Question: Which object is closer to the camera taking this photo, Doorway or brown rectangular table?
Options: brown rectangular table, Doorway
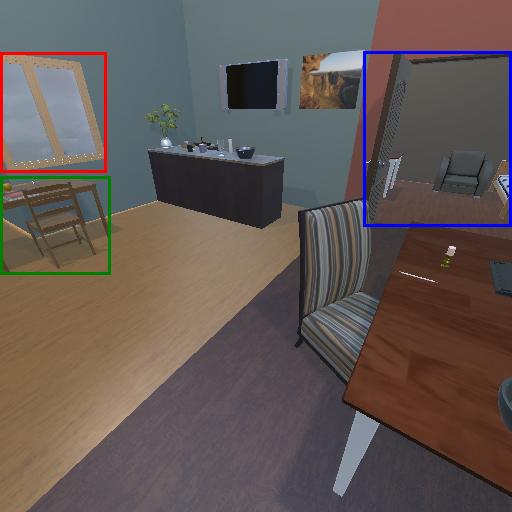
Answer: brown rectangular table